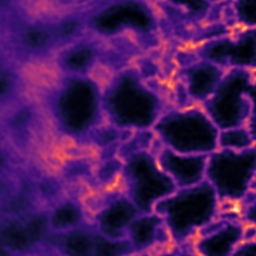
Label: Super-resolution ER image